Current action and preconditions to check: trajectory_clear

Your task: For each precondition in the list above, predict whether it will hold at this action.

Consider the current scene as observed from the mobile robot's camera, and analyze the predicted future states of all dynamic agents (e.g., people, animals, vehicles, or any moving entities) within the NEXT SECOND.

IMPORTANT: Only answer "very likely" if you are absolutely certain—based on strong, clear evidence—that a dynamic agent will violate the precondition in the predicted future state. Do NOT answer "very likely" for unlikely, ambiguous, or low-probability risks.

Ask yourself for each precondition: Is there a high probability, with clear and convincing evidence, that the predicted future states of any dynamic agent will interfere with the predicted future state of the currently executing action within the NEXT SECOND, causing that precondition to fail?

Assess the risk level based on these predictions. Use "likely" or "very likely" if motions create a clear risk of interference.

Use "neutral" or "improbable" if agents are nearby but their predicted paths are clearly diverging or non-conflicting.

Failure Risk Categories: "very improbable", "improbable", "neutral", "likely", "very likely"

Answer Format: Output ONLY the probability_of_failure value from these categories: "very improbable", "improbable", "neutral", "likely", "very likely"

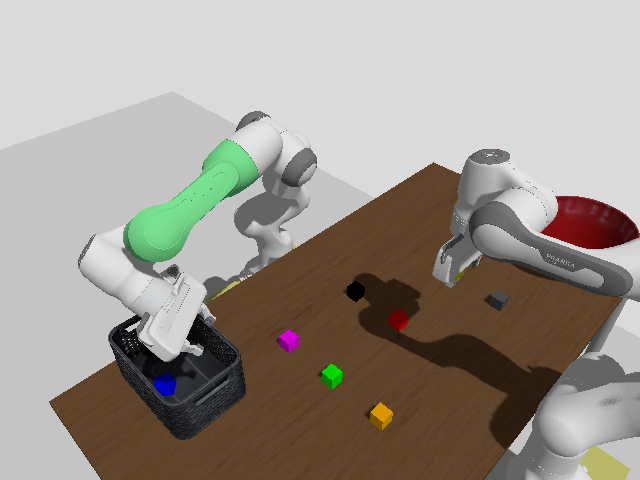

Answer: very improbable